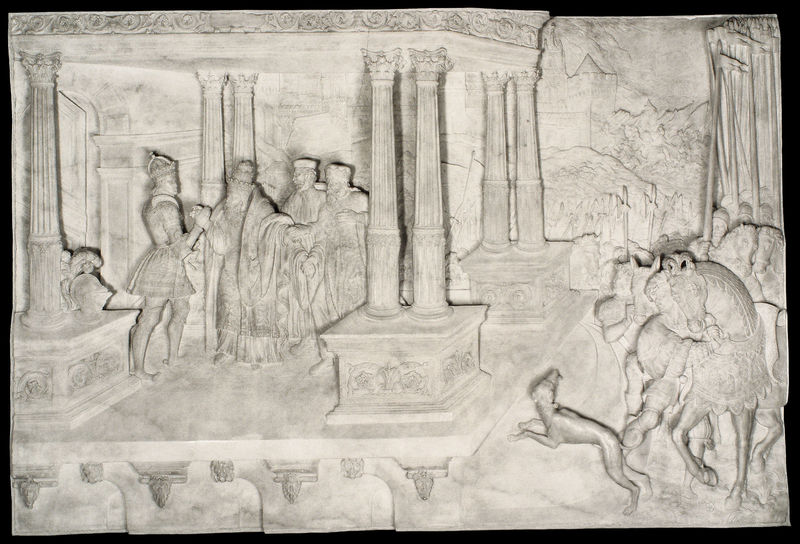
Titel: Kenotaph von Maximilian I.: Die acht ostseitigen Marmorreliefs (?)
Institution: Innsbruck, Hofkirche
Schlagwörter: hand, menschen, stadt, säule, säulen, hund, versammlung, mütze, sockel, hände, gewand, krone, pferd, pferde, reiter, relief, fahnen, figuren, könig, papst, soldaten, stufe, podest, burg, waffen, helm, armee, kapitell, fries, lanzen, mitra, tempel, hellebarden, basis, berater, beratung, handschlag, trohnsaal, potest